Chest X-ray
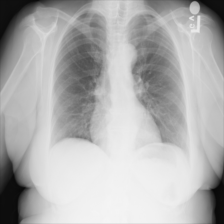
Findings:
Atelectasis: negative
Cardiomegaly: negative
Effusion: negative
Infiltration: negative
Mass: negative
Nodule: negative
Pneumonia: negative
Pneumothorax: negative
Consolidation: negative
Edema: negative
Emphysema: negative
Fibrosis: negative
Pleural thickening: negative
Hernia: negative